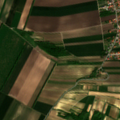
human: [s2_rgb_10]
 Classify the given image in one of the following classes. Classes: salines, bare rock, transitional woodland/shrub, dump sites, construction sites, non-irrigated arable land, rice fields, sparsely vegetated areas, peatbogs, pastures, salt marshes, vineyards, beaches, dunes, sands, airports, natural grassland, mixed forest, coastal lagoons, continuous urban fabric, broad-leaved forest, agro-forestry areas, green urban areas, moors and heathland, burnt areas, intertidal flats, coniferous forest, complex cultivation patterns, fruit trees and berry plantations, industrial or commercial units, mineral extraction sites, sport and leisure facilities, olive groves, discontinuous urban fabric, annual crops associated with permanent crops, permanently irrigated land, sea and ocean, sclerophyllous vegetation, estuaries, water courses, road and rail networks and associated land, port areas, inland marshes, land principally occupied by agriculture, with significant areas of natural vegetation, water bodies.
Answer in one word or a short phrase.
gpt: discontinuous urban fabric, non-irrigated arable land, vineyards, land principally occupied by agriculture, with significant areas of natural vegetation